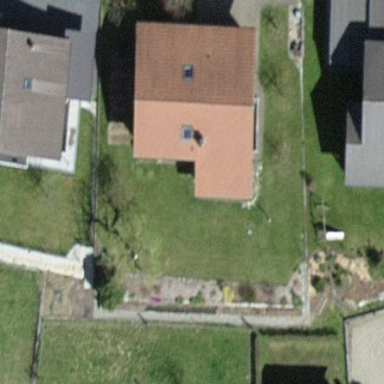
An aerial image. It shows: Residential building.